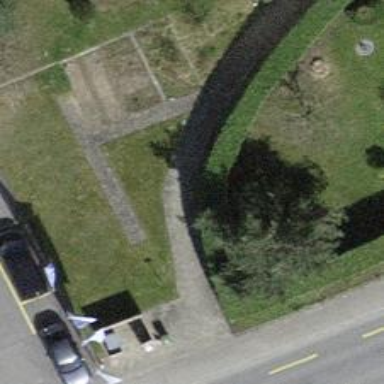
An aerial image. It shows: Footway.